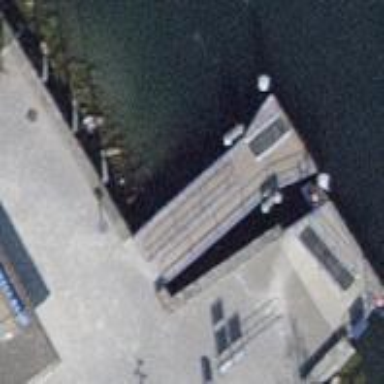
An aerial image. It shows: Pier serving as public transport platform for ferries.